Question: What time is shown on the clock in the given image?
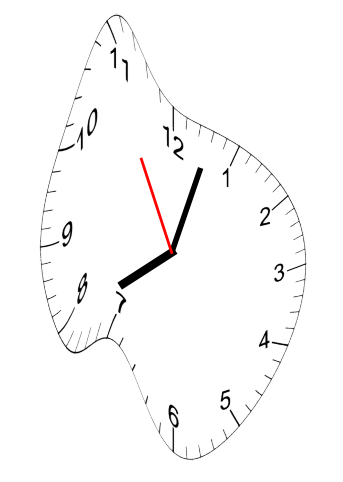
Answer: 08:02:55